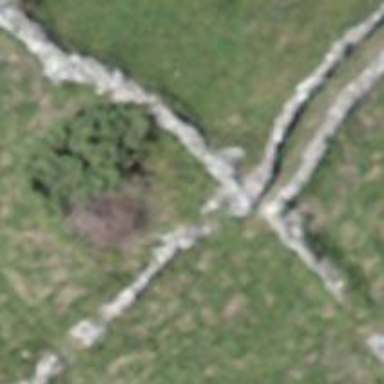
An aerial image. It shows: Dry stone wall barrier.